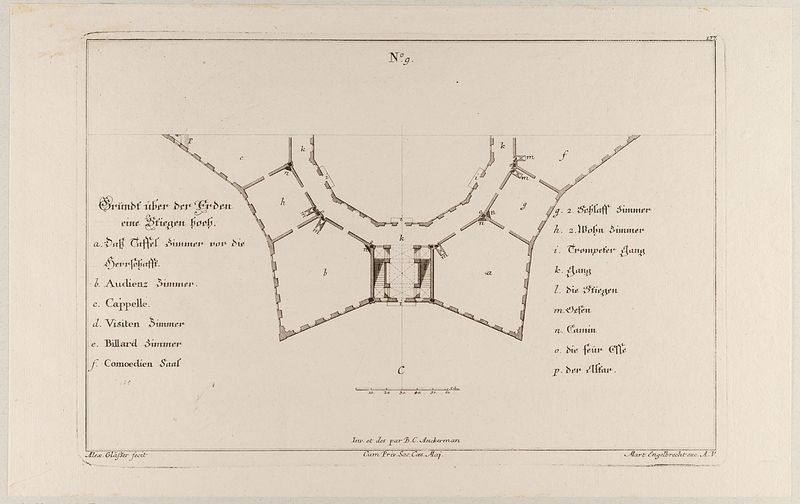
Titel: Grundriss einer Fortifikation/Bastion
Künstler: Martin Engelbrecht
Standort: Hamburg
Institution: Museum für Kunst und Gewerbe Hamburg
Schlagwörter: stadt, zeichnung, barock, kirche, turm, papier, grafik, graphik, befestigung, fotografie, photographie, druck, druckgraphik, druckgrafik, radierung, entwurf, mauern, kapelle, plan, grundriss, bastion, wehranlage, gerippt, fortifikation, bollwerk, reproduktionen, barockzeit, barockzeitalter, druckerzeugnisse, architekturdarstellungen, schanze, gebäudes, ornamentstich, vorlageblätter